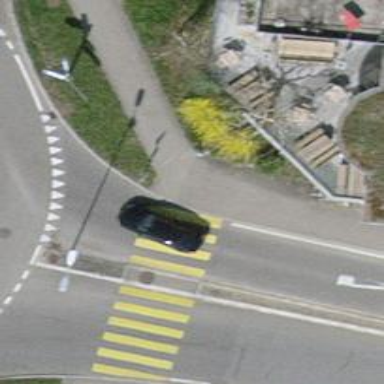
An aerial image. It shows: Asphalt footway with marked crossing and pedestrian island.